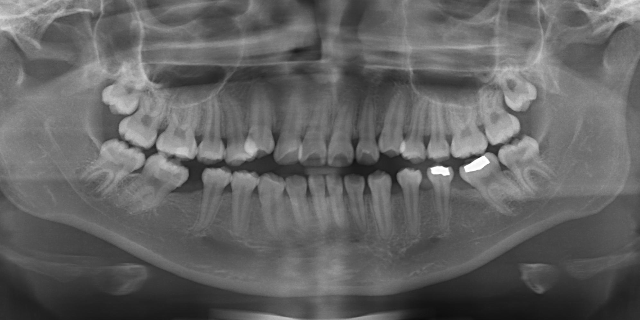
adult